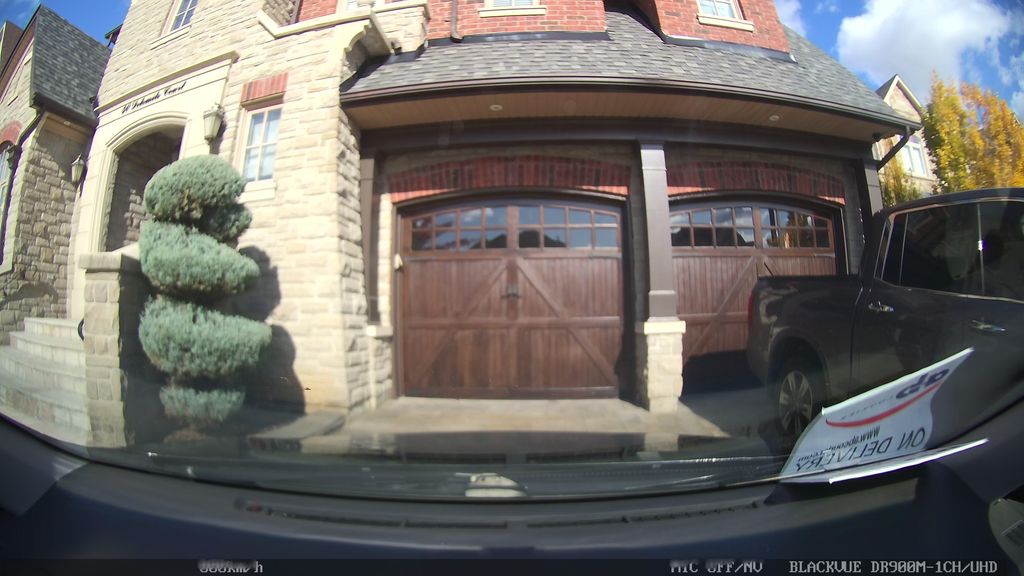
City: toronto